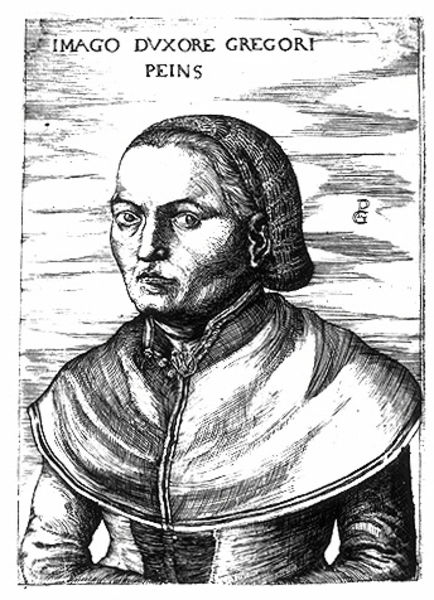
Titel: Bildnis der Ehefrau des Georg Pencz
Künstler: Monogrammist PG (1526-1550)
Institution: (Seriendruck)
Schlagwörter: feder, kopf, mann, schatten, umhang, weiß, wolken, frau, frisur, haar, hintergrund, hut, kleid, licht, mund, nase, ohr, profil, schwarz, skizze, stirn, zeichnung, blick, dame, tuch, haube, kappe, mütze, arme, augen, gesicht, kragen, ärmel, bildnis, portrait, porträt, signatur, gewand, haare, lippen, ohren, renaissance, schulter, traurig, kopfbedeckung, taille, holzschnitt, schrift, grafik, graphik, linien, ernst, streng, wange, druck, schnitt, schwarzweiss, druckgrafik, initialen, monogramm, schrafur, stich, gross, politik, text, beschriftung, ehefrau, tinte, zeich, schultertuch, mittelalter, wams, herzog, historisch, latein, kufperstich, gregor, imago, verhärmt, übergroß, gregori, serienduck, pg, gregor peins, peins, dg, imago duxore, gregori peins, harnetz, duxore